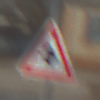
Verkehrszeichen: Vorfahrt
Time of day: MorningAfternoon
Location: Outdoor (Suburban)
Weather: PartlyCloudy
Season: NotSpecified
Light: Natural